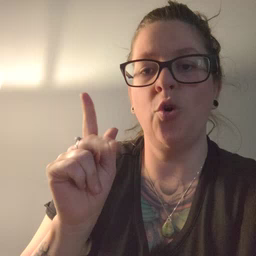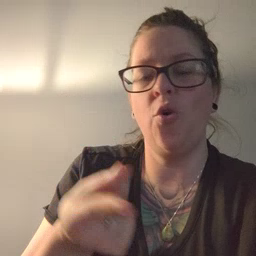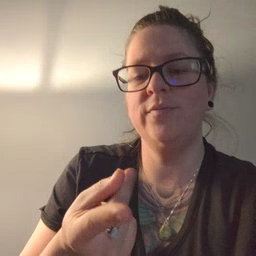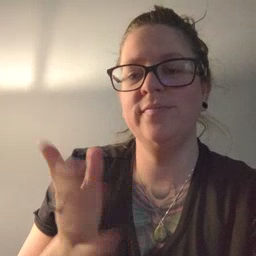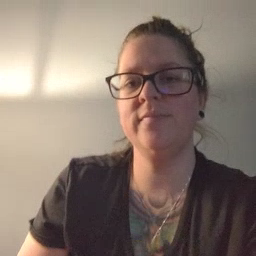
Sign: dog